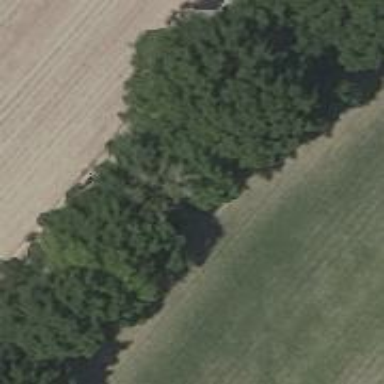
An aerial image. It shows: Row of deciduous broadleaved trees.